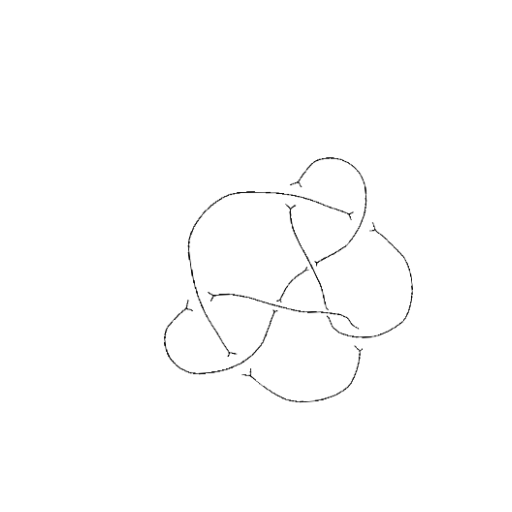
Crossing number: 8